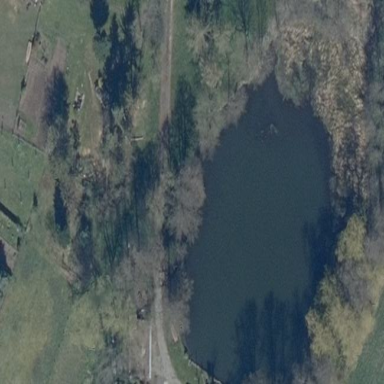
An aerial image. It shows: Pond surrounded by natural water.